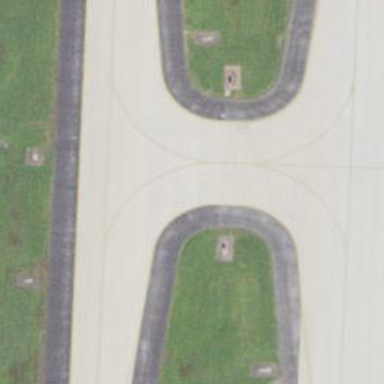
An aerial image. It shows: Image of taxiway at airport.